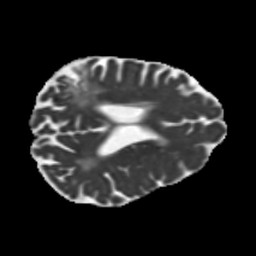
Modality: MD
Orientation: axial
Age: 73
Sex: female
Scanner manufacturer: siemens
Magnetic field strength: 3 T
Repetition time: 5.25 s
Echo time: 0.08 s